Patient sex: M
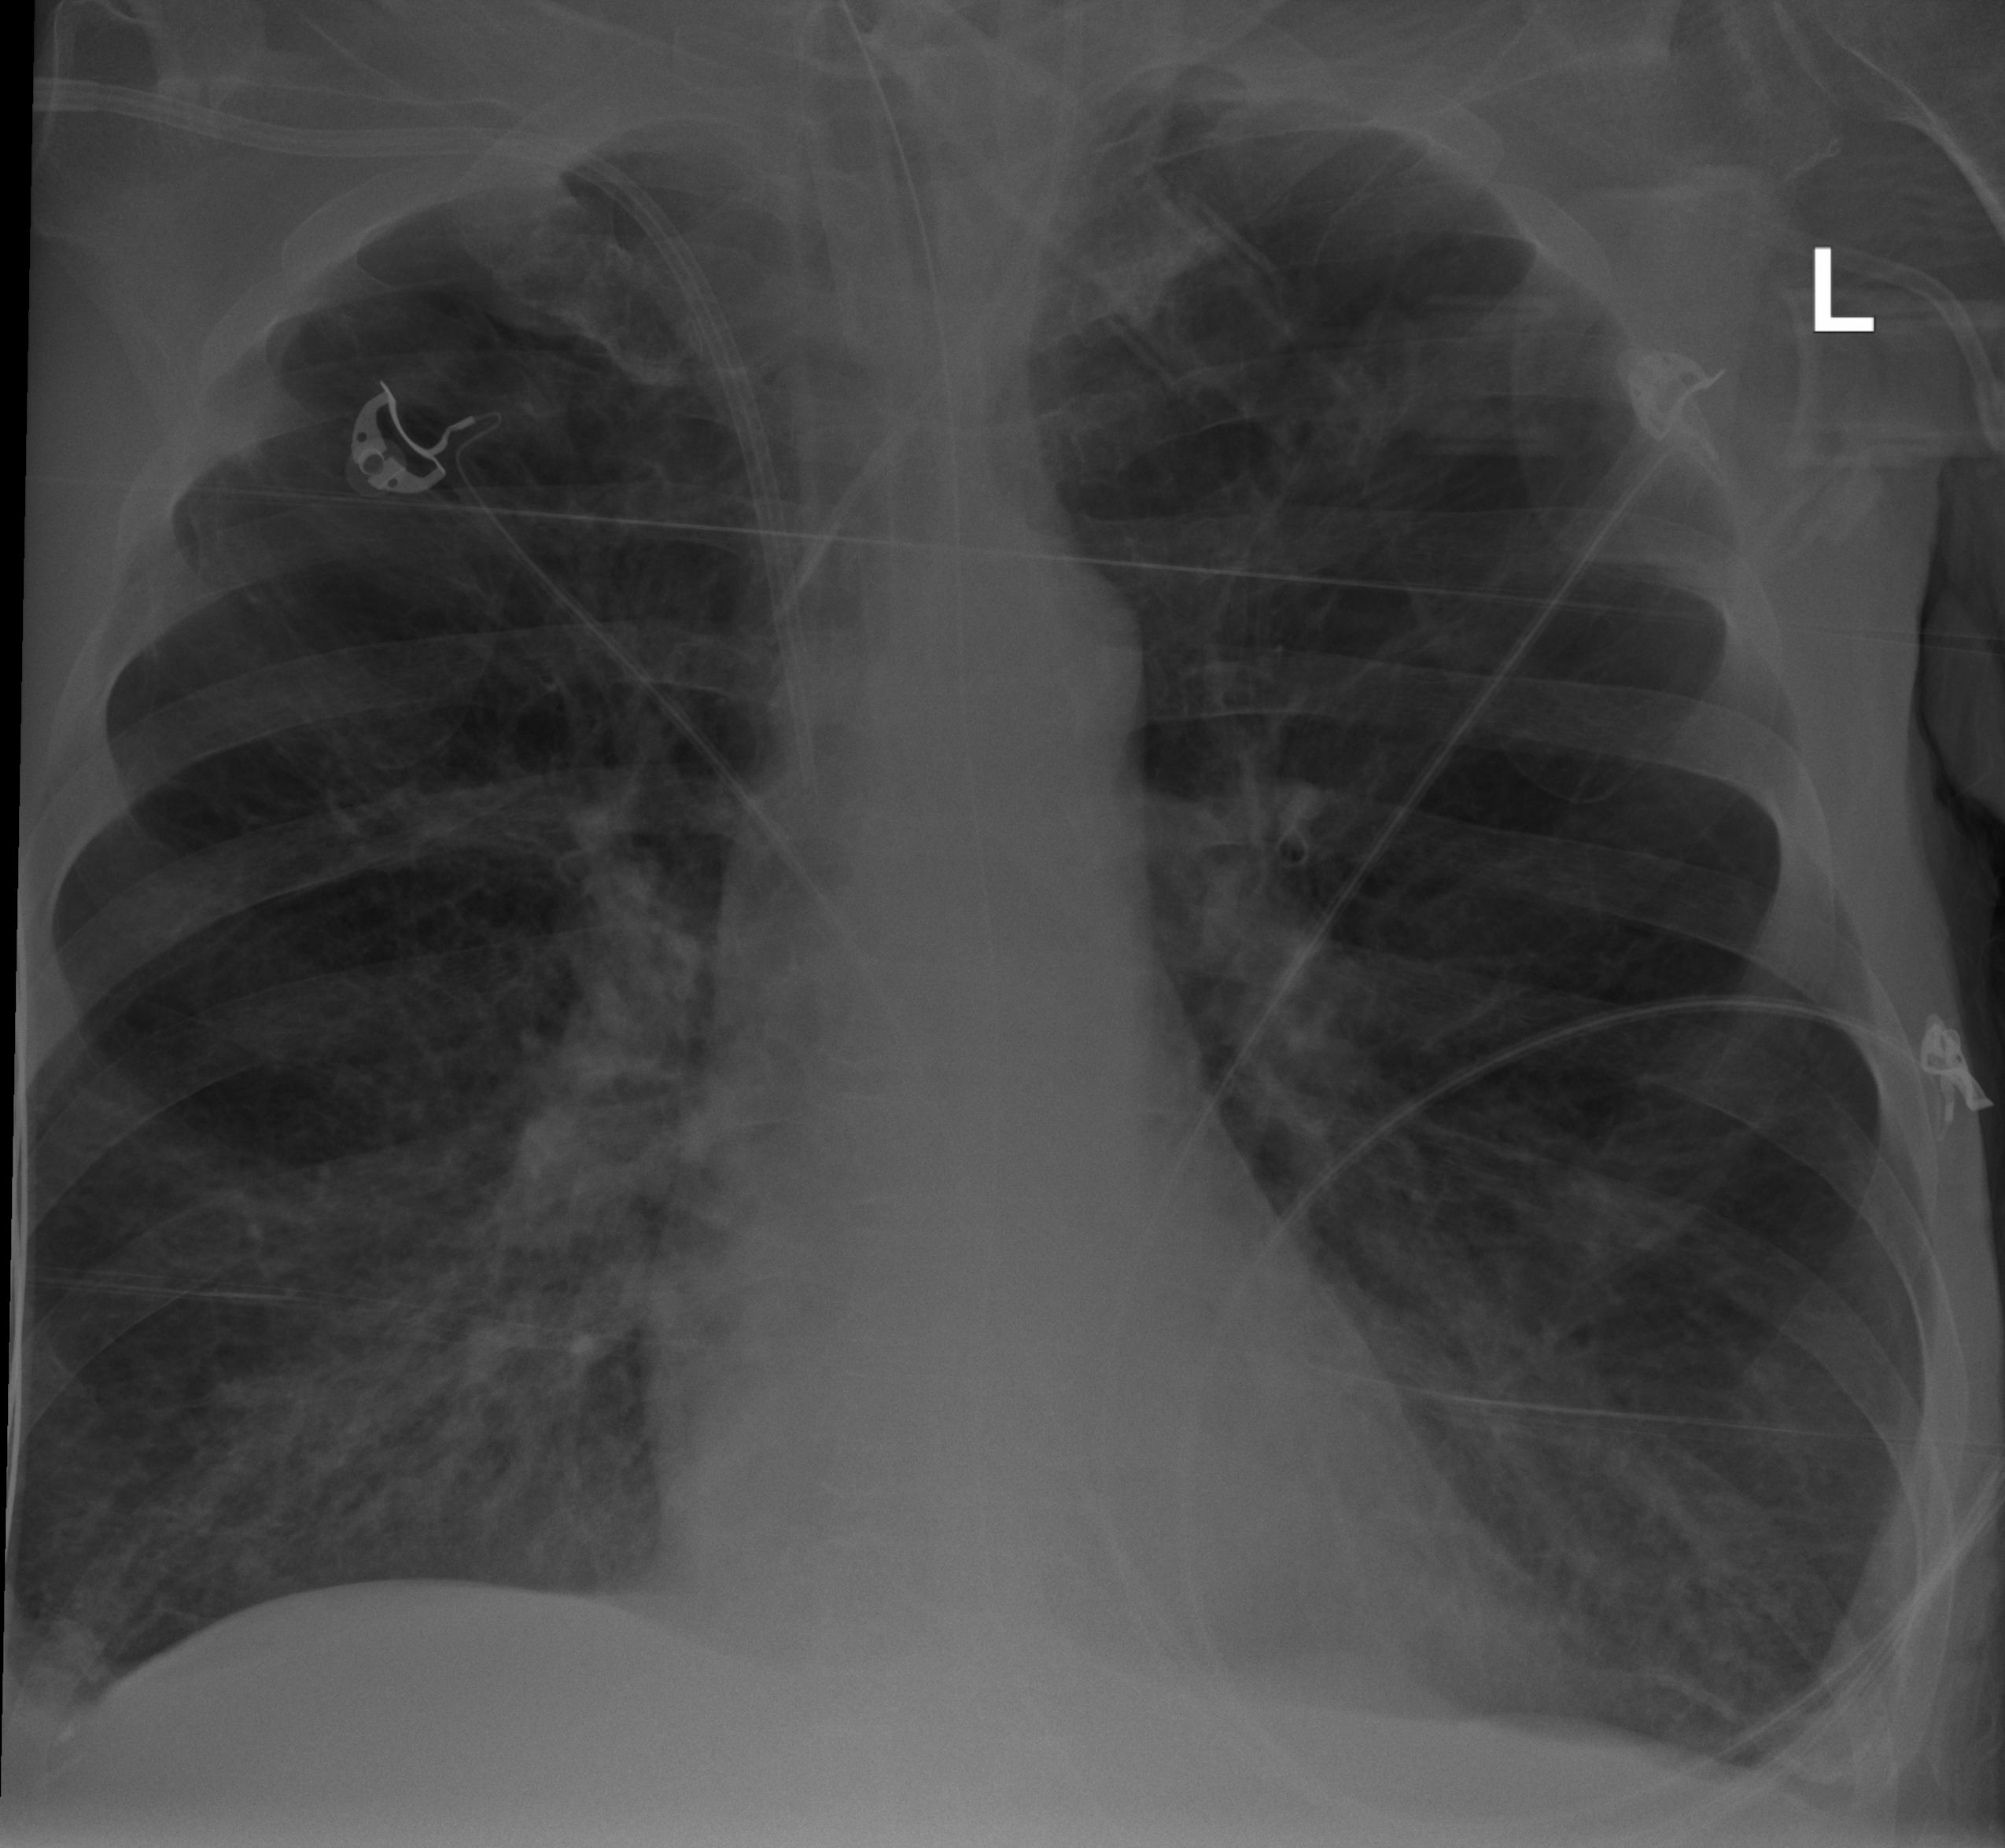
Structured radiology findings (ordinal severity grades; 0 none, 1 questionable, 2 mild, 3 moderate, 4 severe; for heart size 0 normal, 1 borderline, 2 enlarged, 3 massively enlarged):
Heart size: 0
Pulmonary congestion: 0
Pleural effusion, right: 2
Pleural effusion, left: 2
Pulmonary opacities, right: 2
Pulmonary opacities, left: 2
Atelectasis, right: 2
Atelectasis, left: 2